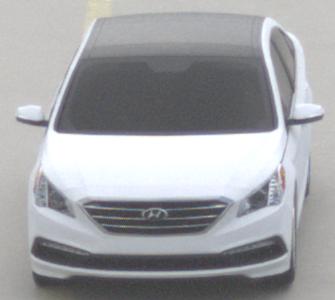
Make: Hyundai
Model: Sonata
Detailed model: Gen. 7
Model produced from: 2015
Model produced until: 2017
Doors: 4
Color: white
Road condition: dry road
Daytime: midday
Contrast: low contrast